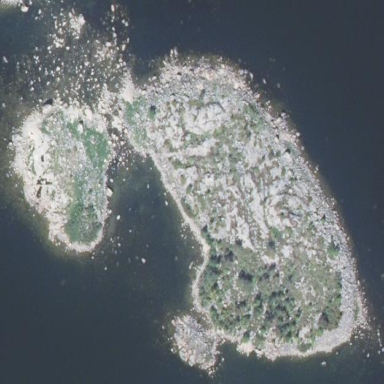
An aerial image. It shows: Islet located along the natural coastline.